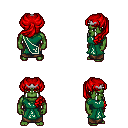
a pixel art fantasy rpg character, male body template, orc, green skin, sash dress, robe skirt, red princess hairstyle, silver tiara, four views (front, back, left, right), 2x2 character sprite sheet, small pixel art, hard edges, no anti-aliasing